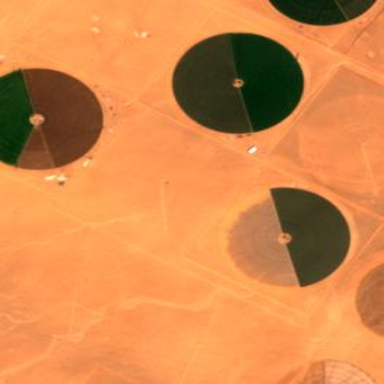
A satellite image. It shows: Pivot irrigation system.